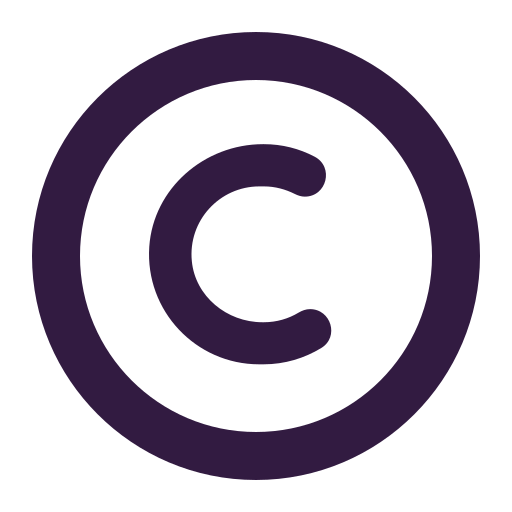
copyright flat